Question: I have a test method that's being analysed by Visual Studio 2012 Code Coverage, but I always get the result that the lambda in a Where method (or Any or ...) is reported as not covered

Anybody any idea to get this block covered?
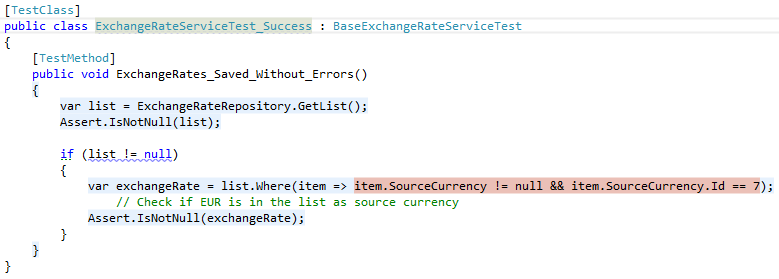
Answer: It could be that your list is empty. In that case, the lambda will never run. If the color of the highlight were yellow, I'd suggest that your lambda might not be evaluating both clauses because the 'item.SourceCurrency' was always null.
Incidentally, 'Assert.IsNotNull(exchangeRate)' will not test whether EUR is in the list as source currency, because (unless I much mistake) 'Where' will always return an 'IEnumerable', even if the source 'IEnumerable' is empty. You need to test whether 'exchangeRate' (and for that matter, 'list') has any members.